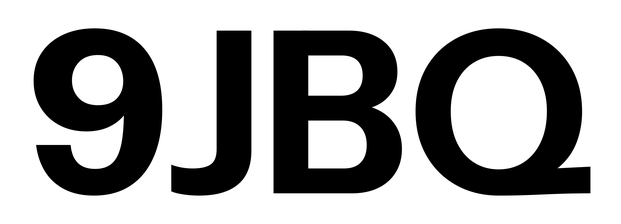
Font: InstrumentSans_Bold